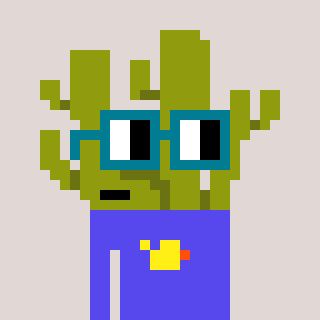
a pixel art character with square dark green glasses, a cactus-shaped head and a computerblue-colored body on a warm background